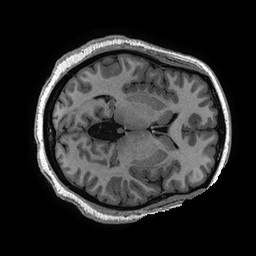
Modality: T1w
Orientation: axial
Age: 42
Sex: female
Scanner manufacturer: ge
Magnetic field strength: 3 T
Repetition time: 0.006952 s
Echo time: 0.00292 s